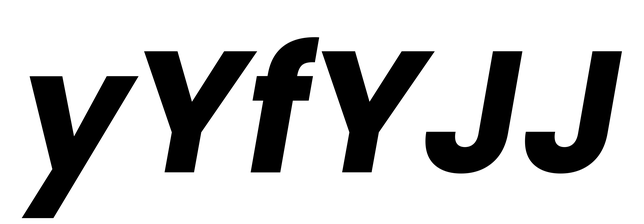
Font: Poppins-BoldItalic